Question: I have a data frame with multiple columns in which I want to create a new column with values based on the column status.
I'm new in R, but I think it would be possible to do this.
My str() of the dataframe is:

My column status contains a fault code with values like 240:12, 05:03: 90:312 etc. But some codes are not fault codes, just information. So I want to create a new column which states which code is a fault and which not.
I know that codes starting with:
"00","01","02","03","04","05","07","08","09","10","11","12","14","15","16","17","20","21","60","240","600"
are not a fault, the others are a fault code.
The values in Status are character.
My solution would be:
'''
dataframe3 %>%
mutate(Status_fault = case_when(startsWith(Status,C("00","01","02",
"03","04","05","07","08","09","10","11",
"12","14","15","16","17","20","21","60","240","600"))
~ "No fault",
T ~ "fault"))
'''
But this results in
> Error: Problem with mutate() input Status_problem. x object not interpretable as a factor i Input Status_problem is case_when(...).
Anyone an idea to solve this? I have searched on stack overflow everywhere but am looking for so long, I have the feeling I can't think straight anymore...
The question was associated with another question using lapply. So I made a new solution:
'''
dataframe3 %>%
mutate(Status_problem = case_when(lapply(c('00','01','02','03','04','05','07','08','09','10','11','12','14','15','16','17','20','21','60','240','600'),starts_with, X = Status)
~ "No fault",
T ~ "fault"))
'''
Unfortunately this results in:
> Error: Problem with mutate() input Status_problem. x c("'c("00", "01", "02", "03", "04", "05", "07", "08", "09", "10", ' is not a function, character or symbol", "' "11", "12", "14", "15", "16", "17", "20", "21", "60", "240", ' is not a function, character or symbol", "' "600")' is not a function, character or symbol") i Input Status_problem is case_when(...).
Anyone sees what I'm doing wrong?
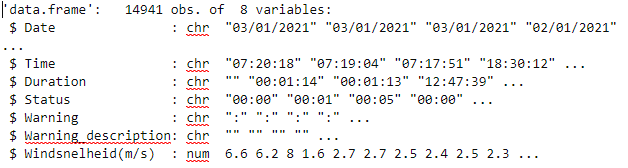
Answer: Try this:
'''
noFaultCodes = c("00","01","02", "03","04","05","07","08","09","10","11",
"12","14","15","16","17","20","21","60","240","600")
dataframe3 %>% mutate(Status_fault = ifelse(gsub(':.*', '', Status) %in% noFaultCodes,
"No fault", "fault"))
'''
The 'gsub()' trims off everything after ':' from your 'Status' column. The '%in%' checks if the trimmed string is in the collection we made called 'noFaultCodes'.